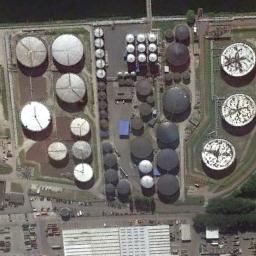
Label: storage_tank